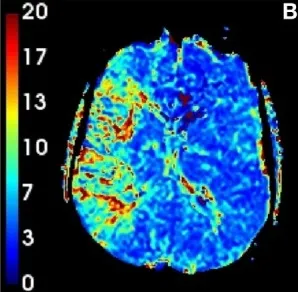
Hypoperfusion of large parts of the middle cerebral artery (MCA) territory [, mean transit time.
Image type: radiology (mri)